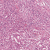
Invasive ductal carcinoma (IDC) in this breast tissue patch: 1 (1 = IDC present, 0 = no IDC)